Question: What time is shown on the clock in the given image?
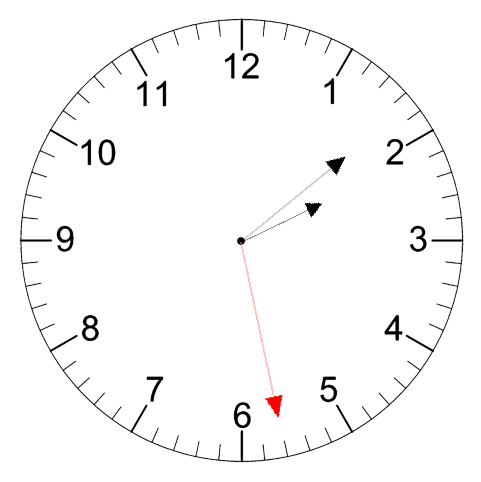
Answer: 02:08:28